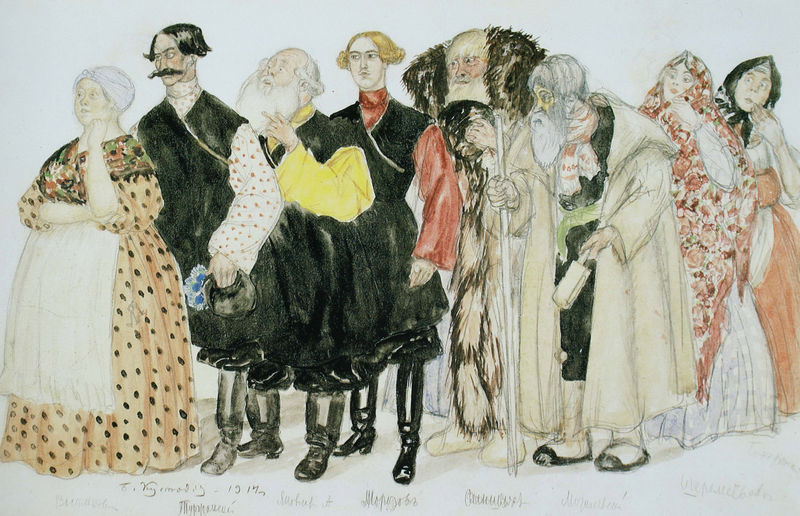
Titel: Der Tod von Pasuchin
Künstler: Boris Kustodiew
Standort: Moskau
Institution: Bachruschin-Museum
Schlagwörter: blau, feder, gruppe, mann, umhang, weiß, aquarell, frauen, gelb, grün, menschen, braun, bunt, frankreich, frau, frisur, haar, hut, kleid, kleider, licht, männer, orange, schwarz, skizze, zeichnung, blick, rot, schal, schleier, schleiher, tuch, leute, mode, rock, versammlung, alt, bart, blond, bärte, hemd, jacke, jung, schnurrbart, alte, diener, kleidung, kragen, pelz, signatur, haare, kostüm, mantel, reich, personen, saum, bühne, theater, locken, stock, fell, perücke, schürze, schrift, papier, alter mann, schuhe, stab, hosen, bäuerin, russland, kette, modern, zug, farbe, auftritt, bühnenbild, figuren, querformat, karikatur, schnäuzer, schnurbart, verkleidung, weib, kopftuch, glanz, glänzend, lack, sandalen, warten, stola, bauer, schauspiel, punkte, laviert, tusche, alter, greis, gepunktet, komik, brille, punkt, mäntel, reihe, bleistift, stiefel, tasche, entwurf, staunen, namen, tracht, biedermeier, köchin, pelzmantel, schultertuch, rollen, mittelalter, empfang, bittsteller, gebückt, kostüme, trachten, ereignis, schauspieler, gesinde, karneval, komisch, greise, monokel, acht, zar, bund, russisch, erwartung, vorzeichnung, börse, empörung, truppe, folklore, hintereinander, dicke, kleig, figruen, verwundert, babuschka, ketter, charaktere, 19 jahrhundert, mondäne gesellschaft, empfangskommittee, wer kommt da, 1914, rreihe, opanken, komishc, kleider schürze